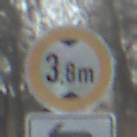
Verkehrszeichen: TatsaechlicheHoehe
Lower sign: RichtungsangabeDurchPfeile2
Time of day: MorningAfternoon
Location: Outdoor (Suburban)
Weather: PartlyCloudy
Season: NotSpecified
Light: Natural